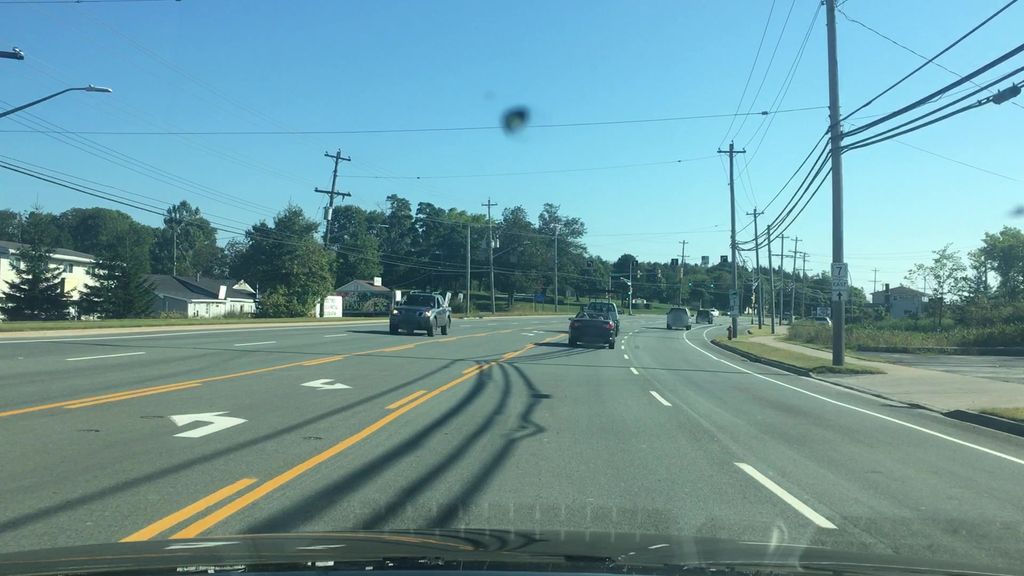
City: halifax